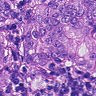
Metastatic tissue present: yes